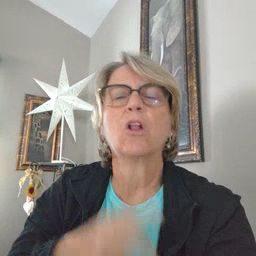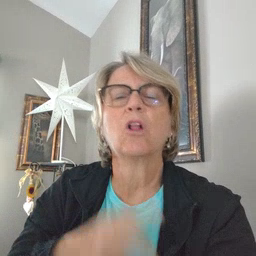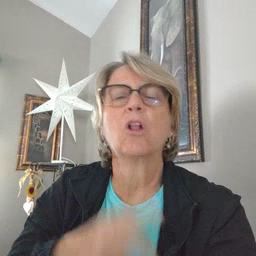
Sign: sun